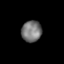
Tissue: skin
Cell type: Epithelial cells
Senescence score: 0.2714
Nuclear area (px): 422
Mean DAPI intensity: 117.853